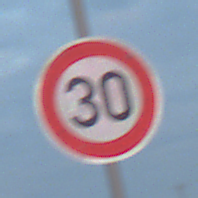
Verkehrszeichen: Geschwindigkeit30
Umgebung: Outdoor, Nature
Tageszeit: SunriseSunset
Wetter: PartlyCloudy
Licht: Natural
Jahreszeit: NotSpecified
Kontrast: LowContrast